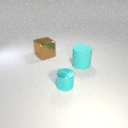
large cyan rubber cylinder to the right of large brown metal cube